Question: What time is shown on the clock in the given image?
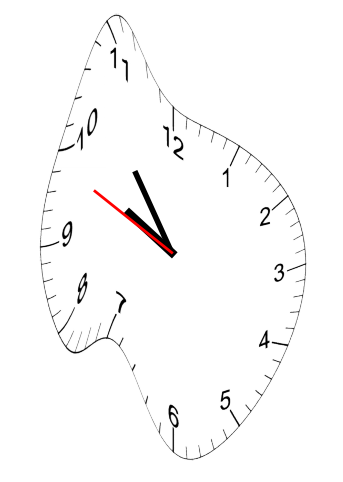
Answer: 09:53:49